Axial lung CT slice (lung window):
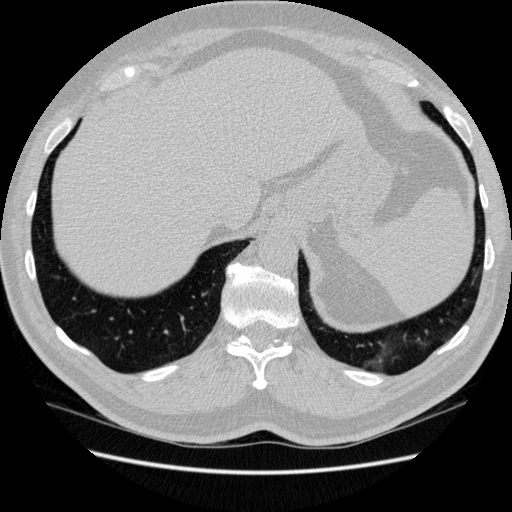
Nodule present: no